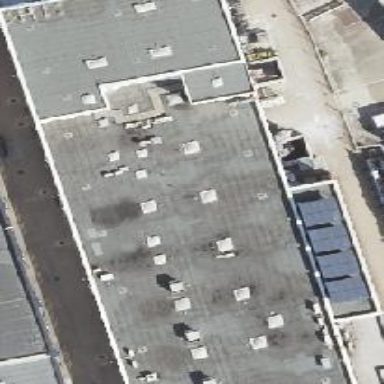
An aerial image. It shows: Car repair shop.